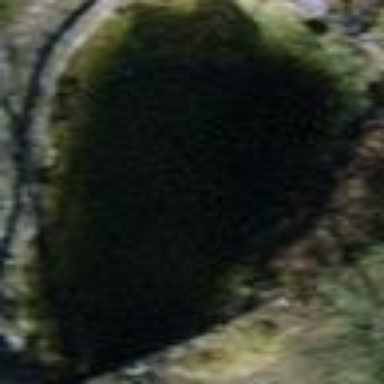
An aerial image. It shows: Pond surrounded by natural water.